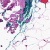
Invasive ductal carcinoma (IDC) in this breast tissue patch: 0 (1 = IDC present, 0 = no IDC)